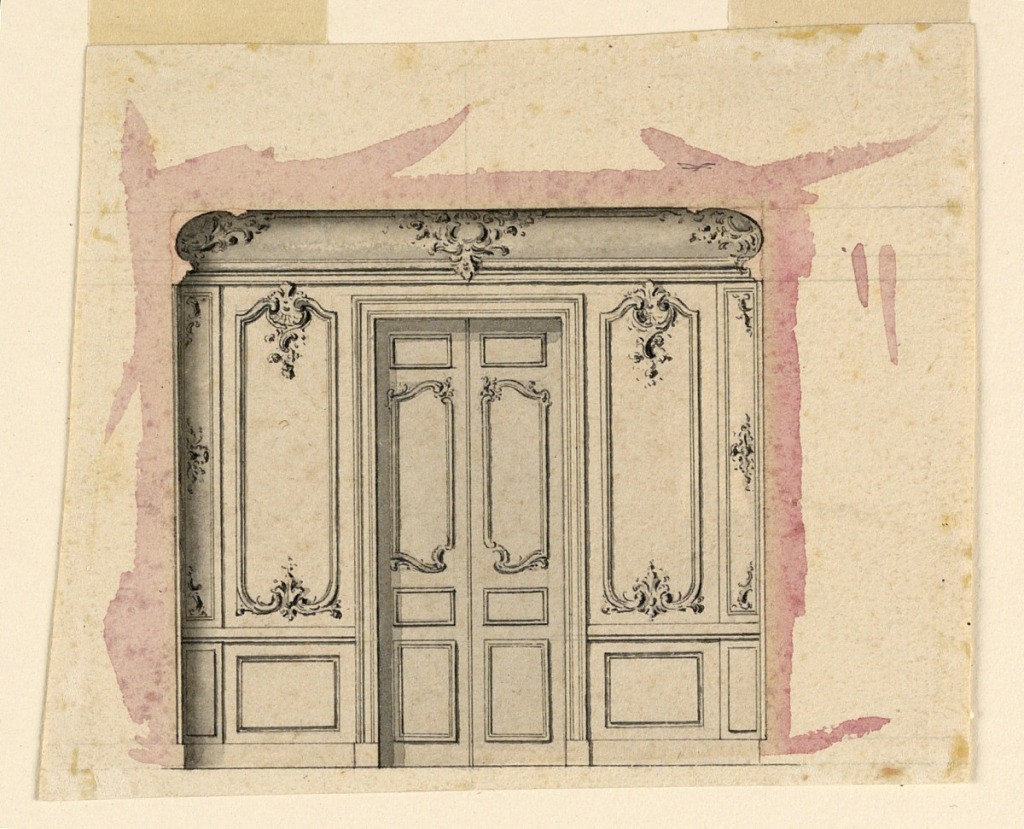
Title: Design for a Salon Wall
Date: ca. 1760
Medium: Pen and ink, brush and watercolor, graphite on paper
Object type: drawing
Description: A folding door between two mirror wall panels.